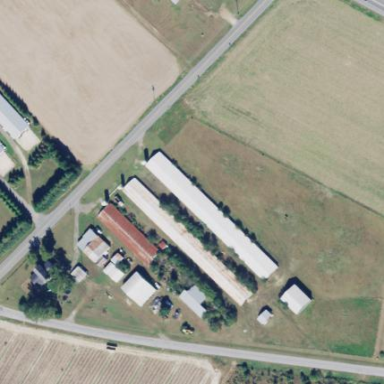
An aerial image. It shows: Farm auxiliary building.